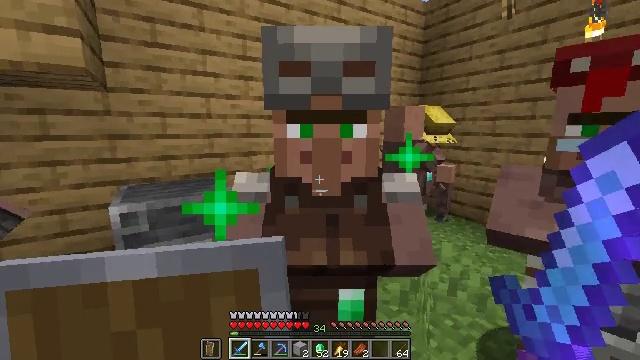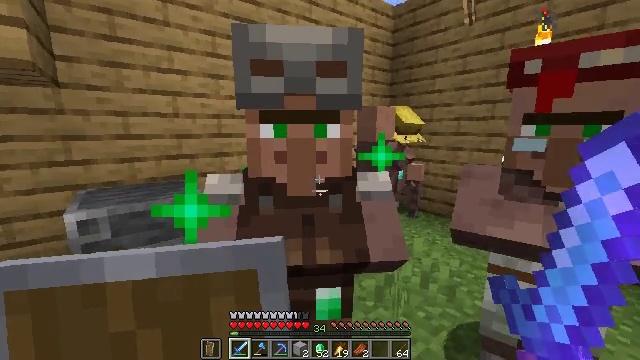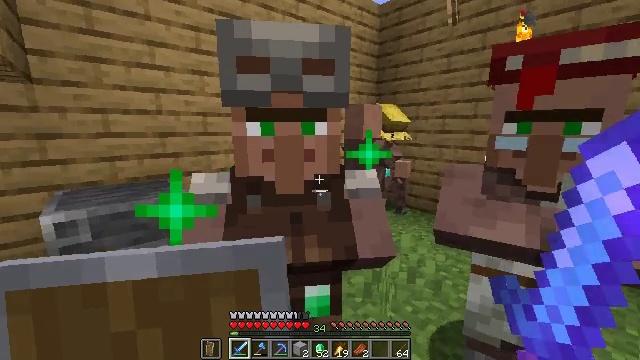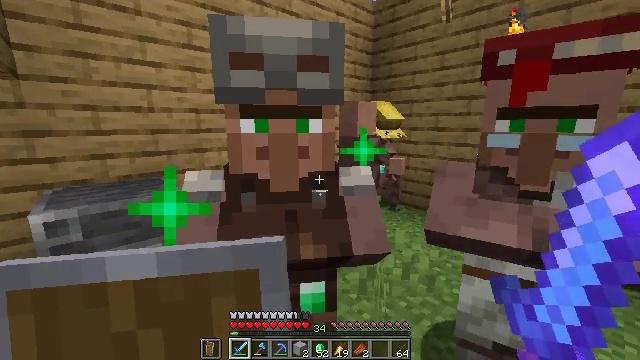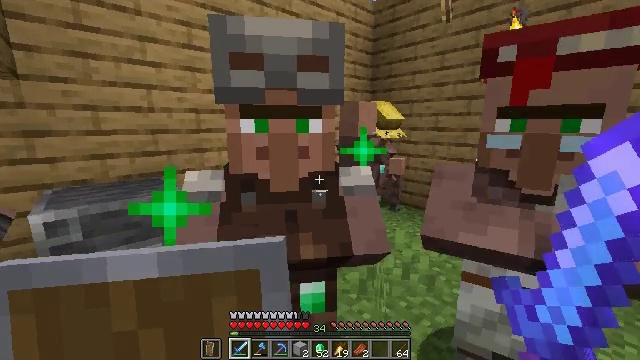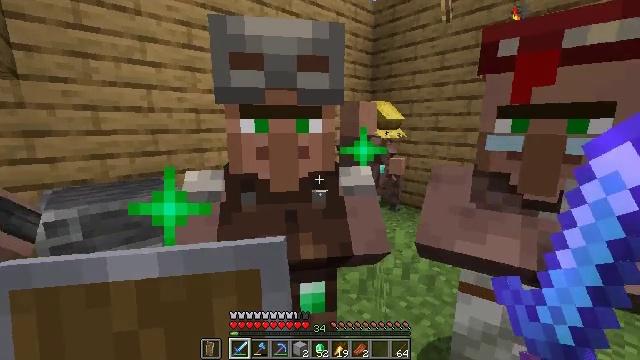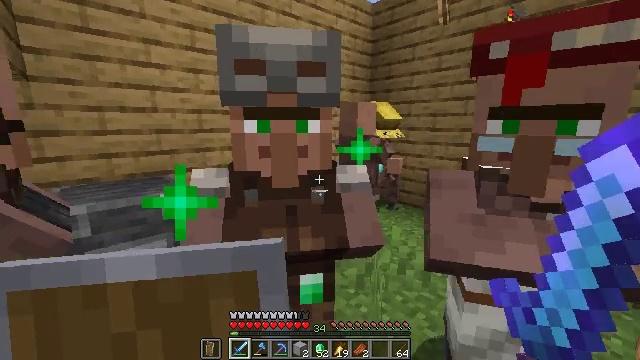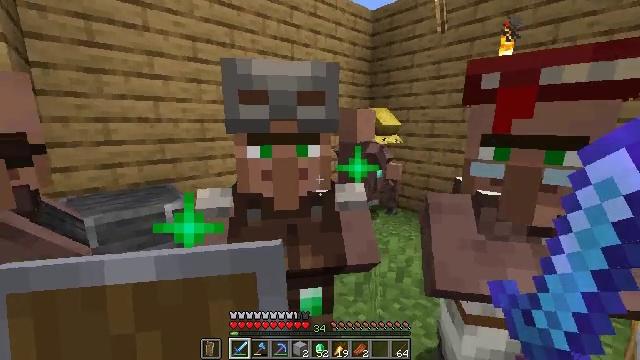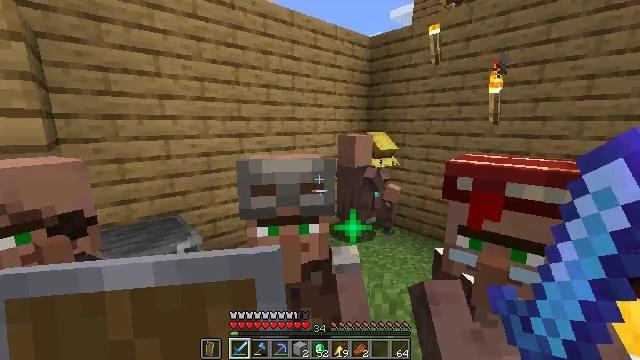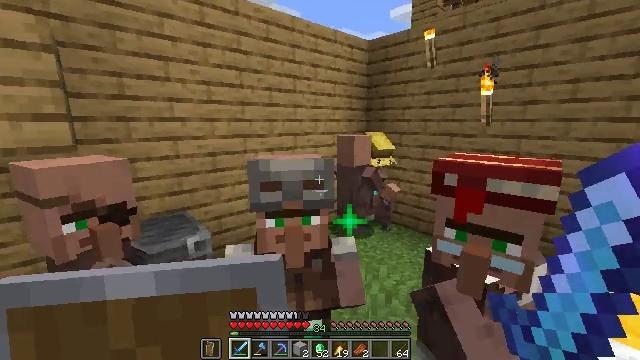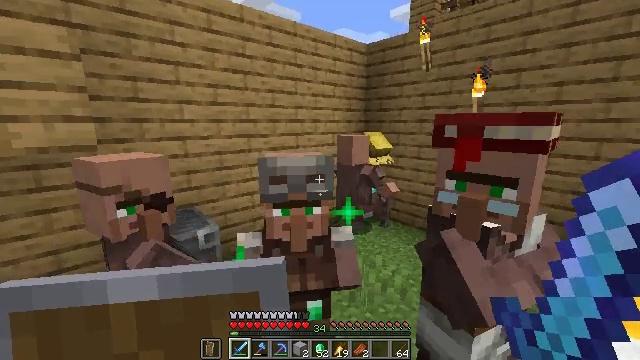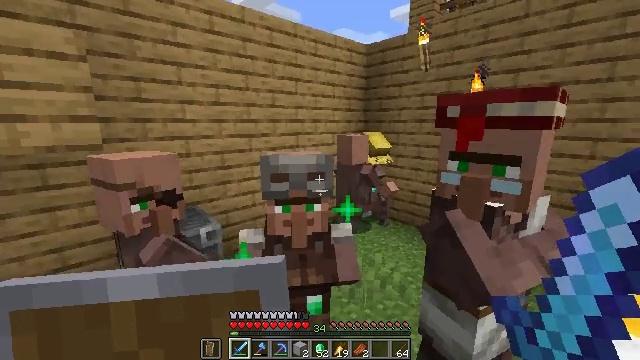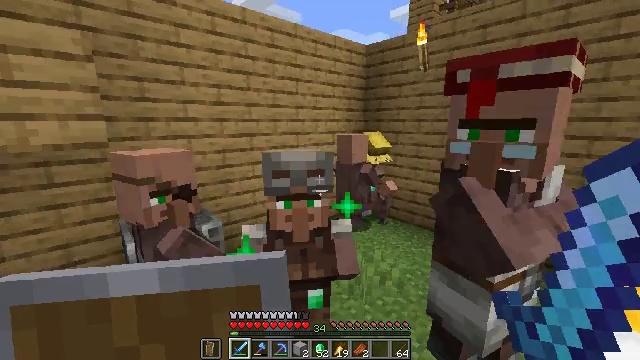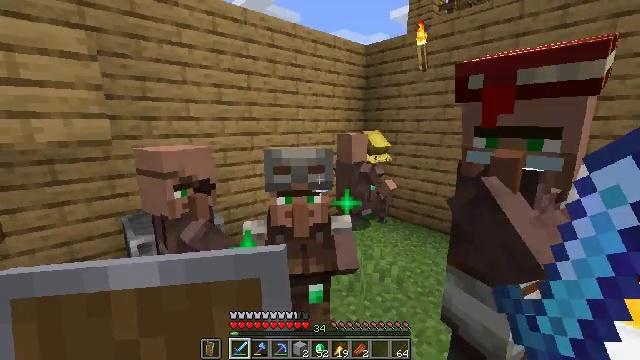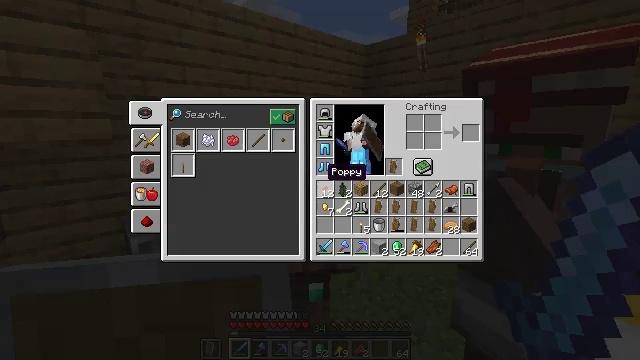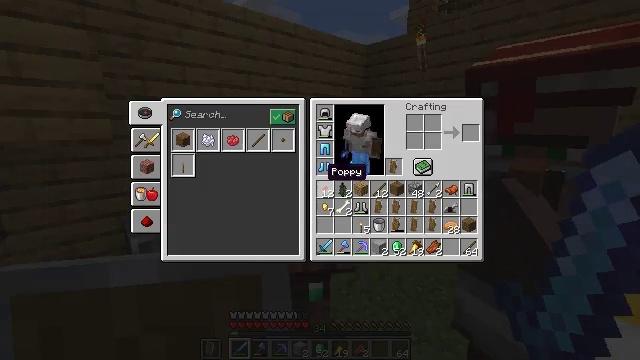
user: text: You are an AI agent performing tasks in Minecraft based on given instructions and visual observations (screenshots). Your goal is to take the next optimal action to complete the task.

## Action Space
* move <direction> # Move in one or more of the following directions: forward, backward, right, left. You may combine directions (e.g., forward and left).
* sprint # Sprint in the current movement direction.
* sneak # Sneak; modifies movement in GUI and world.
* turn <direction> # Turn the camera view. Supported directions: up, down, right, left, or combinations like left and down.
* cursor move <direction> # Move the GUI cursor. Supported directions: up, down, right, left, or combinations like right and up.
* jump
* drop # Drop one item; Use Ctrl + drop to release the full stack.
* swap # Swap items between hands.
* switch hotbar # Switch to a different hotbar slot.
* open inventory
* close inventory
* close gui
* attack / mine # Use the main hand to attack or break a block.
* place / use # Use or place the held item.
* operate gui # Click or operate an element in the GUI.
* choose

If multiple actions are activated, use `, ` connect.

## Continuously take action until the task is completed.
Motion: motion action
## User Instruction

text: Craft the diamond chestplate with diamonds.
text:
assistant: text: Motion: turn right
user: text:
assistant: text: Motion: turn right
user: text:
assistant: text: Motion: turn right
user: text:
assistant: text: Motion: no_op
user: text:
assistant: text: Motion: no_op
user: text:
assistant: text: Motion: move back
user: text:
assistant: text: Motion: move back
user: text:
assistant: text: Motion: move back
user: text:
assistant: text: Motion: move back
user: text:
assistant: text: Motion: no_op
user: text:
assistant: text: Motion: no_op
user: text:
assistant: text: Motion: no_op
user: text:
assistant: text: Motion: no_op
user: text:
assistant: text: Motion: open inventory
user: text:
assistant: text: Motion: open inventory
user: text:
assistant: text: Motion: no_op
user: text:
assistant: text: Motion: no_op
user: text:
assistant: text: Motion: no_op
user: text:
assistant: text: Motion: close inventory
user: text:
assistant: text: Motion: close inventory
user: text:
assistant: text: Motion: turn left and down, close inventory
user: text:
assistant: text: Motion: turn left and down
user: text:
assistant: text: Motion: turn down
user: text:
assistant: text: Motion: move forward
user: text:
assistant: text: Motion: move forward
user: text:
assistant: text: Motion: move forward, turn left and down
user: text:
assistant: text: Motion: turn left and down
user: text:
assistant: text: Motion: turn left and up
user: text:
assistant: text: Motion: no_op
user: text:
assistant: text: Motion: turn left